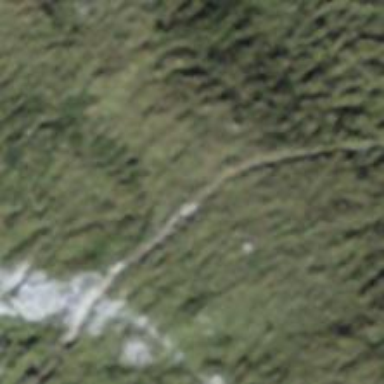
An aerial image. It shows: Path.